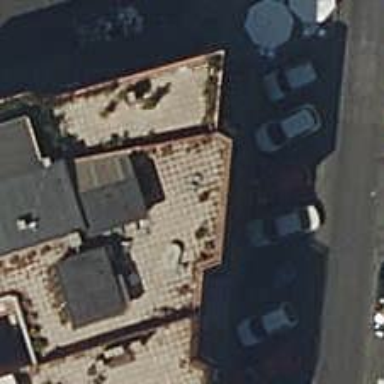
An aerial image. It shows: Restaurant.